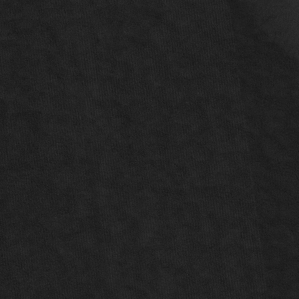
Label: non_frost